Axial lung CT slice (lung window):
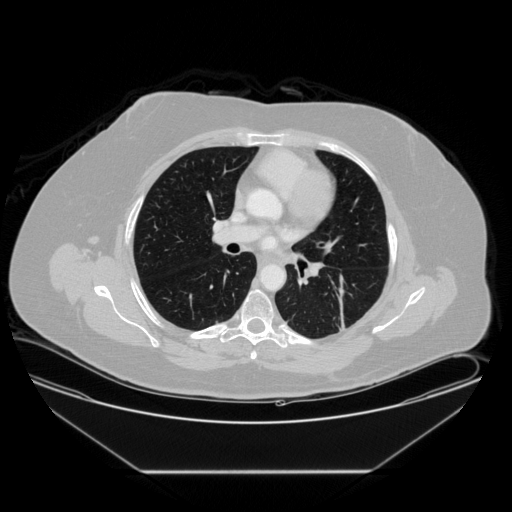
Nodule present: no